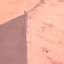
Land use / land cover: AnnualCrop